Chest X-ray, PA view. Patient: 63 years old, sex M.
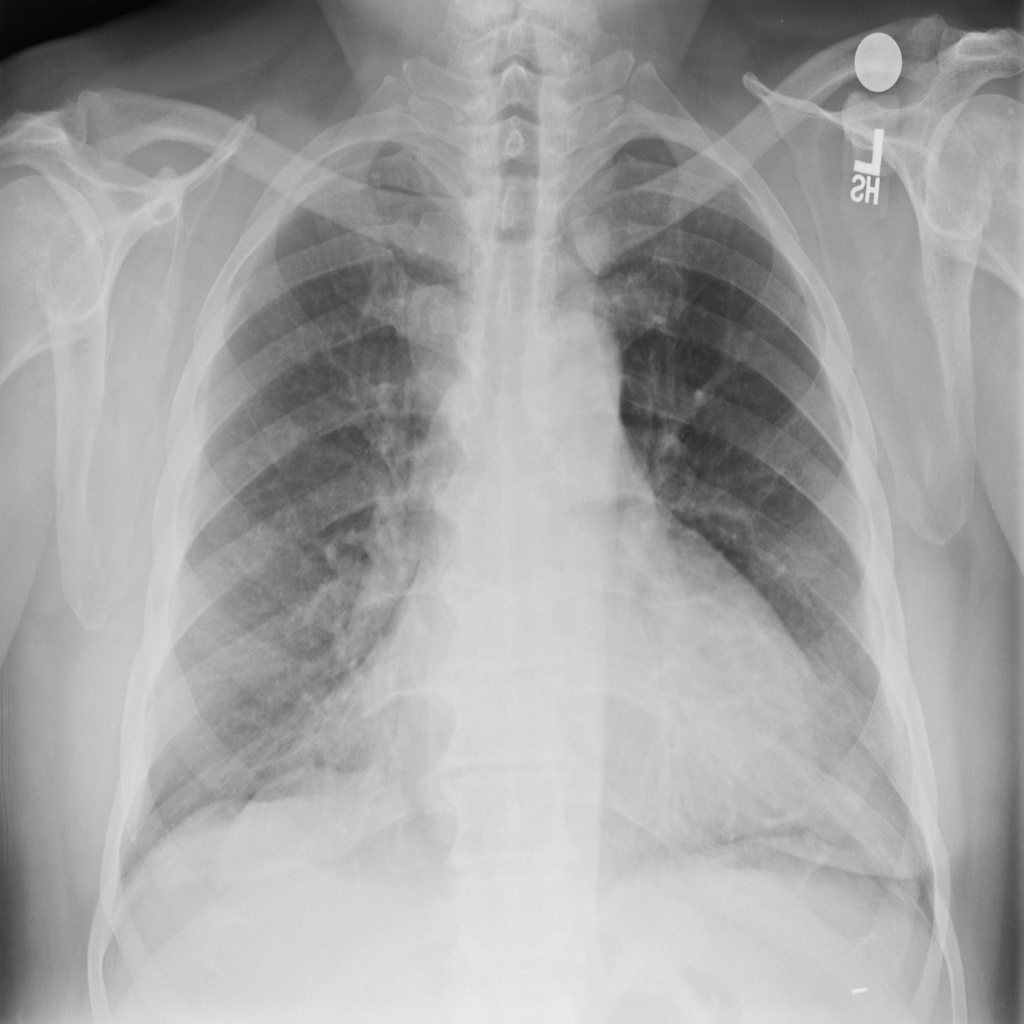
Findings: No Finding